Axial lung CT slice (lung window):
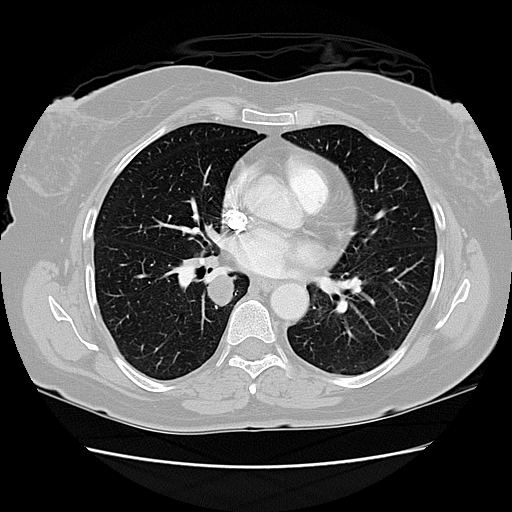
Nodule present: yes
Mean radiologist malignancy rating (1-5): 4.25